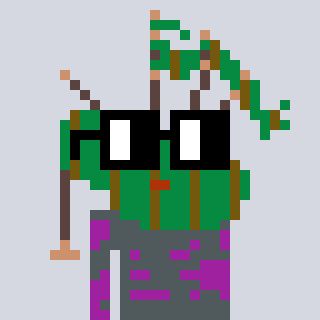
a pixel art character with square black glasses, a bagpipe-shaped head and a magenta-colored body on a cool background